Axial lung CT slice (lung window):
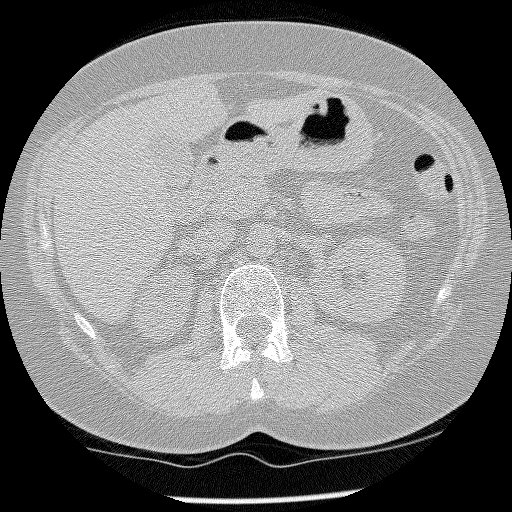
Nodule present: no